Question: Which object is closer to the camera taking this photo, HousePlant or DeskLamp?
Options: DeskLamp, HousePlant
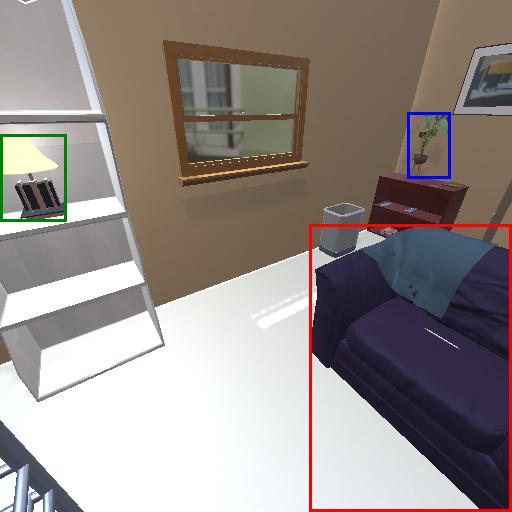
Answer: DeskLamp